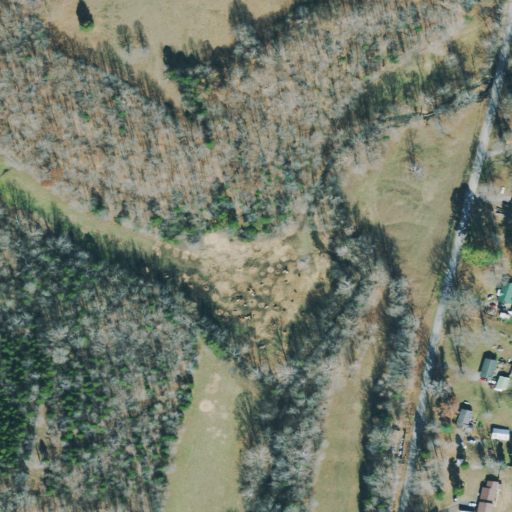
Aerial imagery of valley in Tennessee named Greer Hollow containing deciduous forest, pasture, open development, mixed forest, shrub, grassland, low intensity development, evergreen forest, and medium intensity development